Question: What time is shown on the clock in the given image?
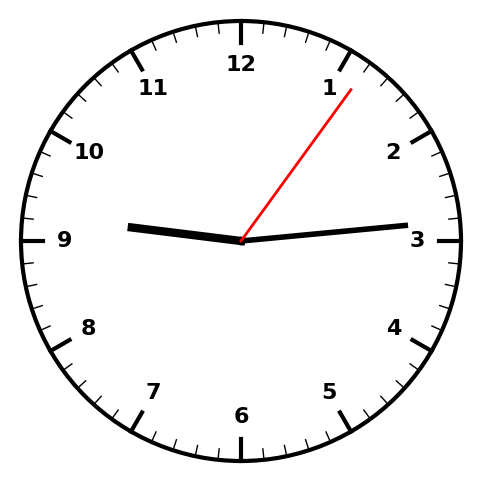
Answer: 09:14:06